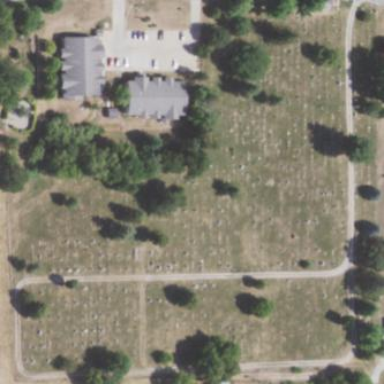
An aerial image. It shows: Cemetery.